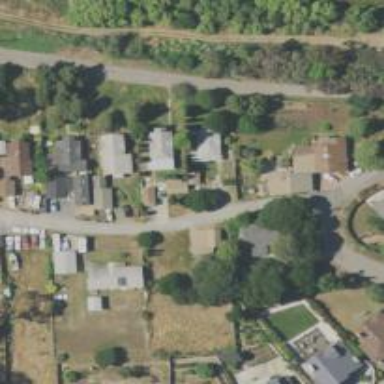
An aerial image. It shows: Alley classified as service road.